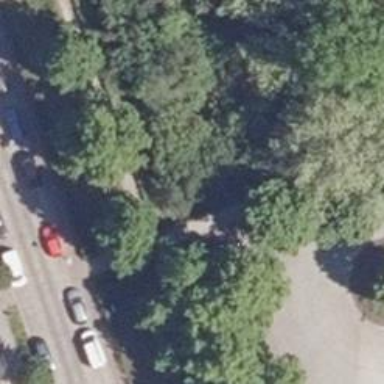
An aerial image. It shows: Compacted footway.